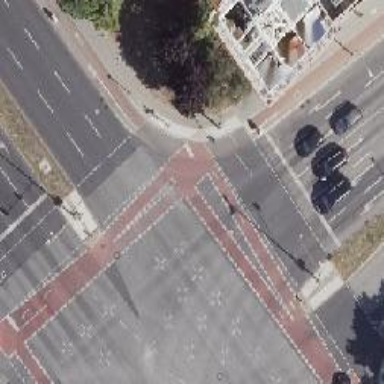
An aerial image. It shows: Road with traffic signals.